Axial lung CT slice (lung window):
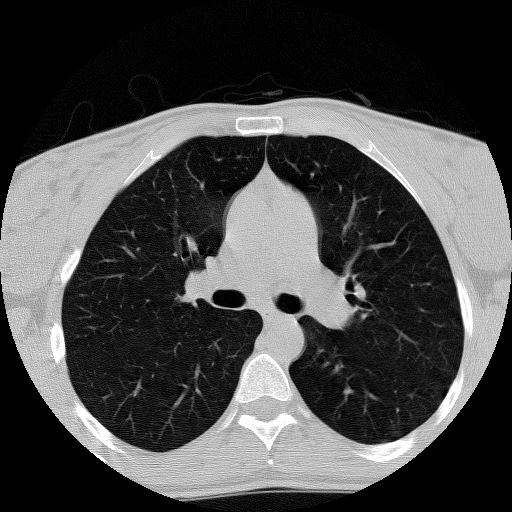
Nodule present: no